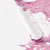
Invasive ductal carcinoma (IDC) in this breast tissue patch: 0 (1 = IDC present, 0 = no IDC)